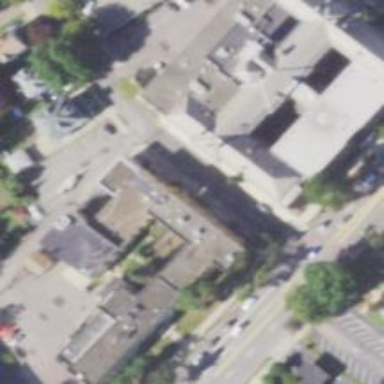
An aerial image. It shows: Building.